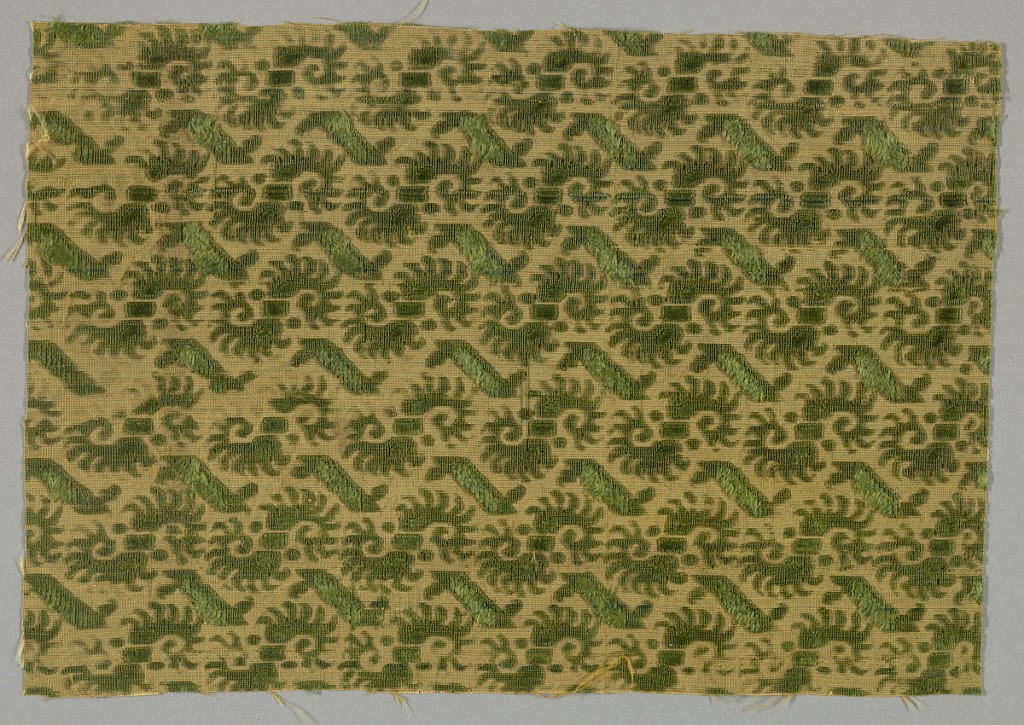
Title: Fragment
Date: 16th–17th century
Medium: silk Technique: cut and uncut supplementary warp pile (velvet) in a plain weave foundation
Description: Fragment of green cut and uncut velvet in a pattern of foliated S-curves and barrettes in a perpendicular arrangement.